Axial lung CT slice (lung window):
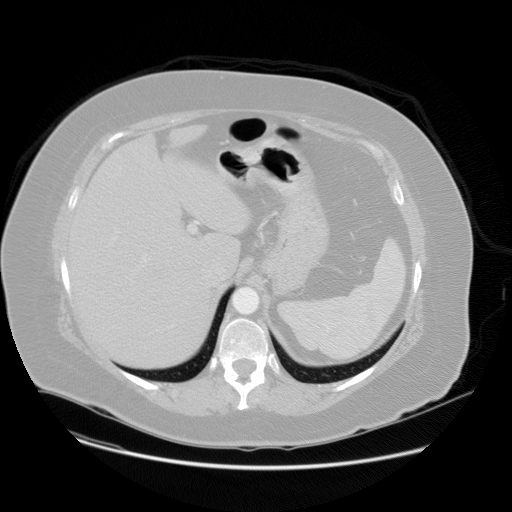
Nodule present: no